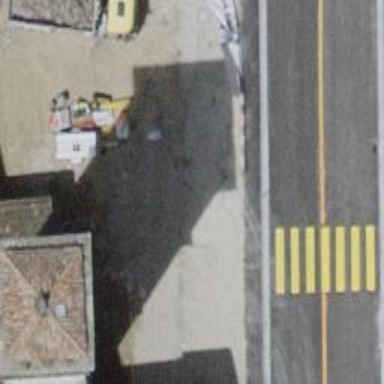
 serving as platform for public transportation."